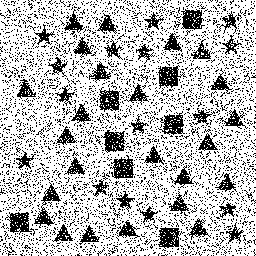
Squares: 8
Triangles: 24
Stars: 16
Total shapes: 48